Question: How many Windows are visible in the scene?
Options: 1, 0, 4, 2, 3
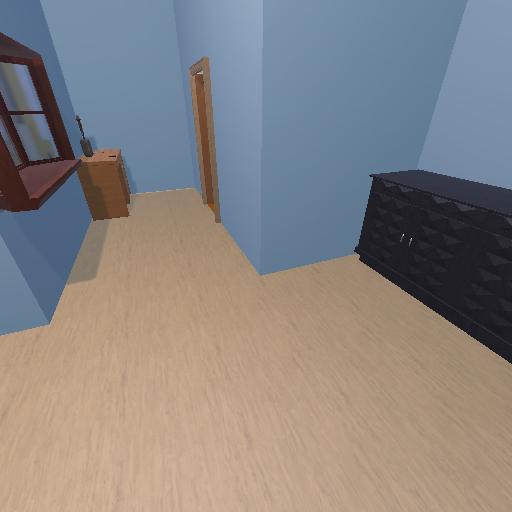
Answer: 1